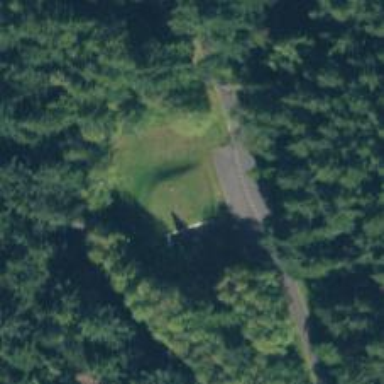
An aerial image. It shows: Military bunker.